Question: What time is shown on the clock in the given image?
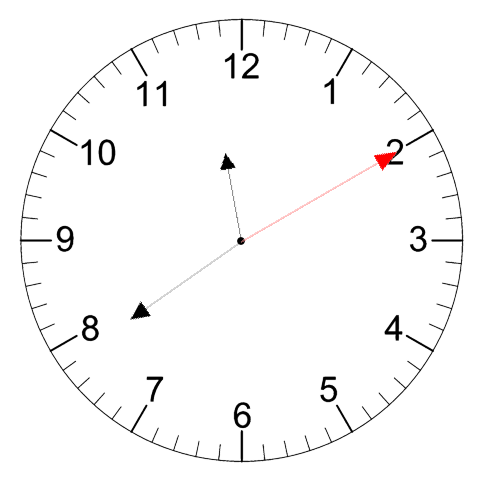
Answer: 11:39:10